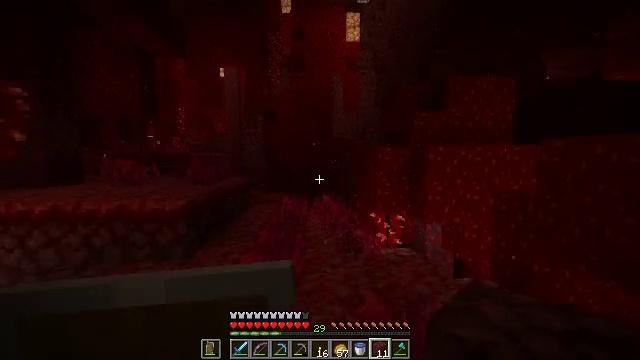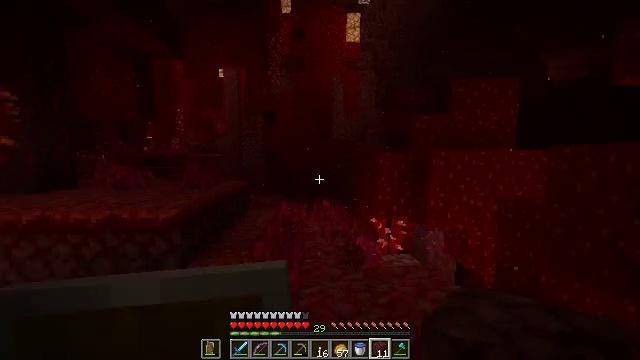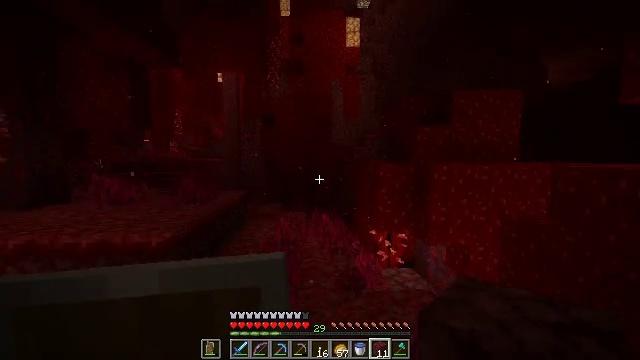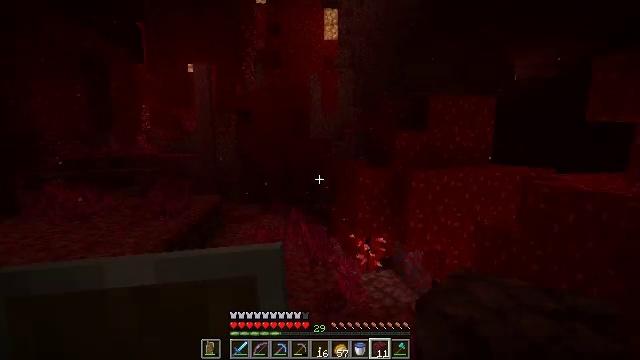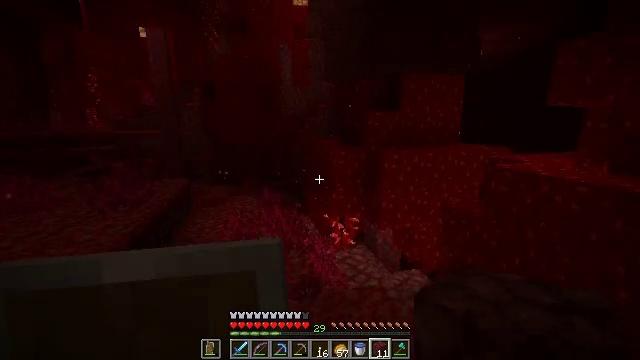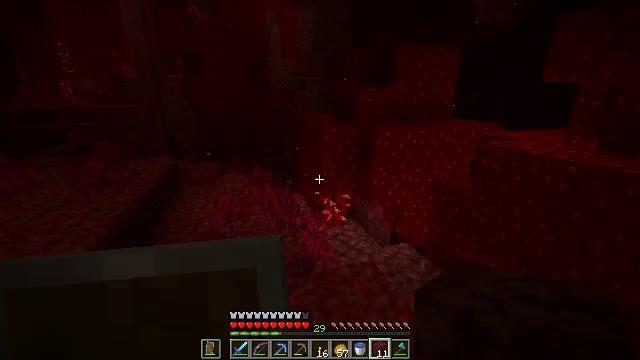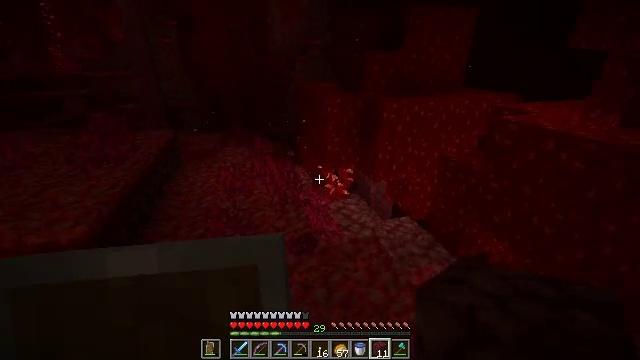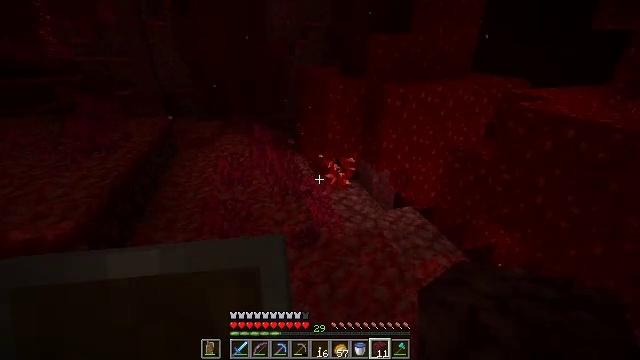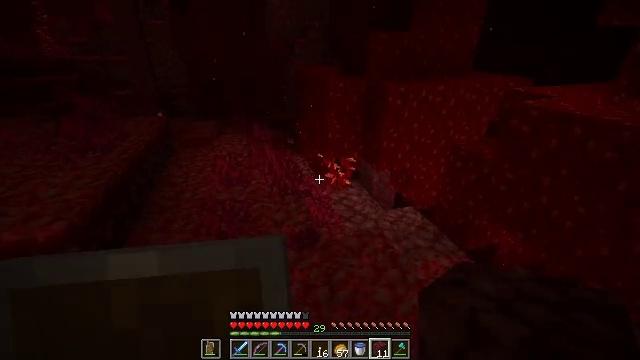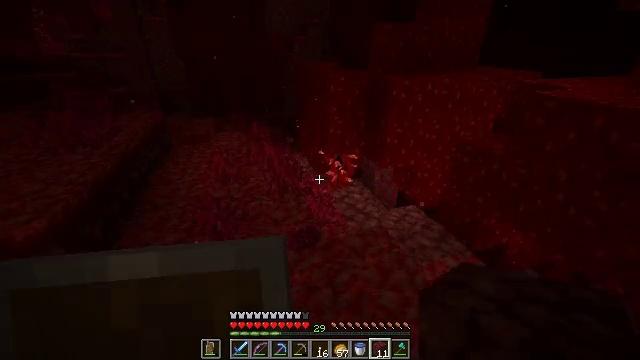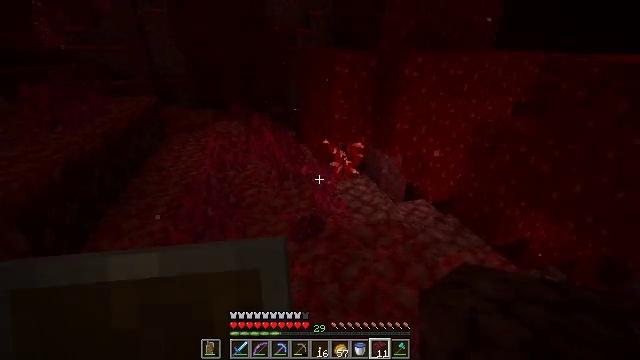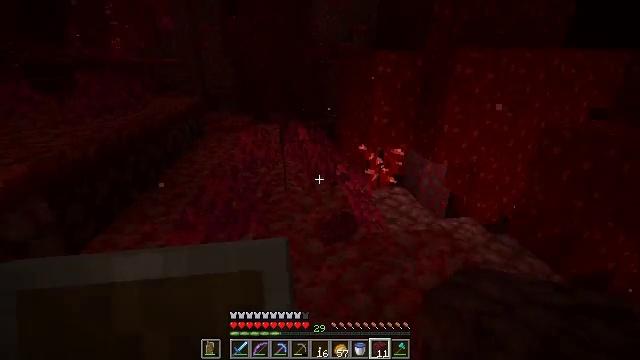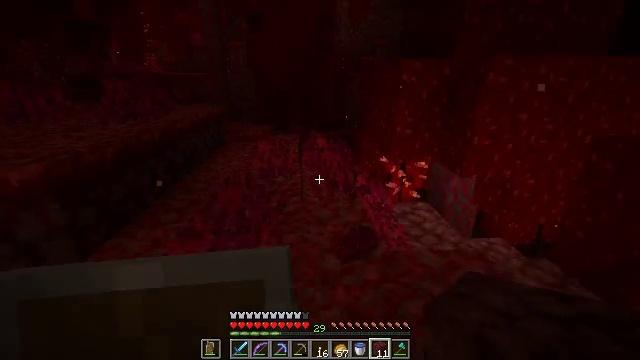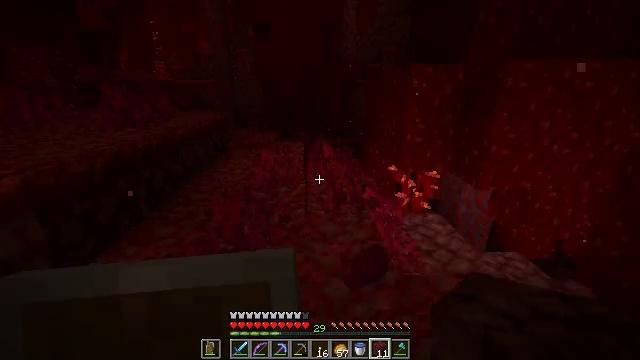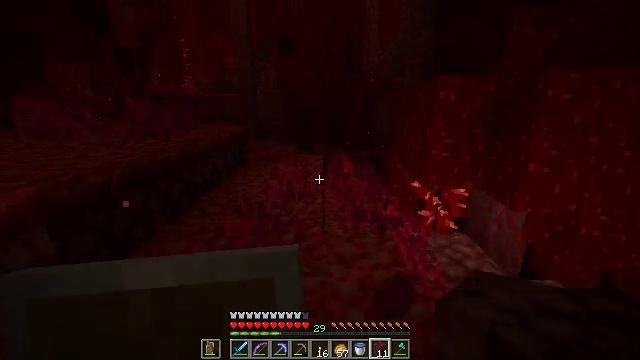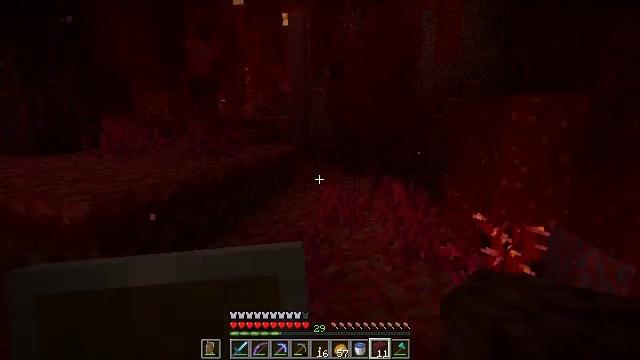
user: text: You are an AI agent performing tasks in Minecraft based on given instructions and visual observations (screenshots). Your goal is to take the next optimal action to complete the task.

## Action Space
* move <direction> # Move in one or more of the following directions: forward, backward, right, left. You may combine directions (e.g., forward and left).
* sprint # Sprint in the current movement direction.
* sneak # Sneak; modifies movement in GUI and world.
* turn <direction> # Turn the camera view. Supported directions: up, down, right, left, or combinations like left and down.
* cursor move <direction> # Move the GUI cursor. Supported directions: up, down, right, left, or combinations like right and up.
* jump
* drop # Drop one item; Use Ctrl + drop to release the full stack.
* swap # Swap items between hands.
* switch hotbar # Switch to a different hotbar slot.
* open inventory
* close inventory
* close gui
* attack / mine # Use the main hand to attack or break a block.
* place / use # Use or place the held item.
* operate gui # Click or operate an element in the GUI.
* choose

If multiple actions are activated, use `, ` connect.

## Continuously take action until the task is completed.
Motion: motion action
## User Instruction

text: Collect crimson stem for building materials.
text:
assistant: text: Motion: move forward, jump
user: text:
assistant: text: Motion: move forward, jump
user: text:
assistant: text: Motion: move forward, turn right and down, jump
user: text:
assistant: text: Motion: move forward, turn right and down
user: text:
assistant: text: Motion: move forward, turn right and down
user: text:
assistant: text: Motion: move forward, turn down
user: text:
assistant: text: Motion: move forward, turn down
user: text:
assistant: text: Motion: move forward
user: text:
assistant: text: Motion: move forward
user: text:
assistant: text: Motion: move forward
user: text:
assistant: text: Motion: move forward, turn left and up
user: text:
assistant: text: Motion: move forward, turn left and up
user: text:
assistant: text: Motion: move forward, turn left and up
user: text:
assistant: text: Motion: move forward, turn left and up
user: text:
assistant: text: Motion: move forward, turn left and up
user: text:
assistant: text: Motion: move forward, turn left and up, jump
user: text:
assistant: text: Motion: move forward, jump
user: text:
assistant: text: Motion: move forward, jump
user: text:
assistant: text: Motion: move forward
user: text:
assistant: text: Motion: move forward
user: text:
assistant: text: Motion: move forward
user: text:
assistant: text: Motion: move forward
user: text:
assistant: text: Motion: move forward
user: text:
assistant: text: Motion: move forward, turn left
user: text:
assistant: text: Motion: move forward, turn left and up
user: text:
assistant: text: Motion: move forward, turn left and down
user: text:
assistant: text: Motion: move forward, turn left
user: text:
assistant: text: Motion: move forward, turn left and up
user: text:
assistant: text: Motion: move forward, turn left and up
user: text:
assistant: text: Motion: move forward, turn left and up